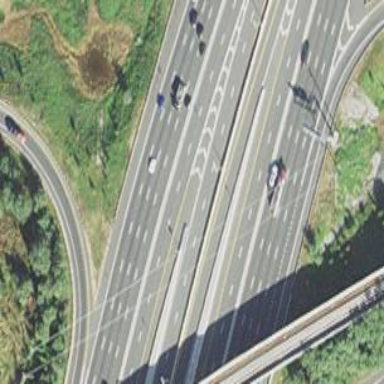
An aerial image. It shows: Asphalt motorway.